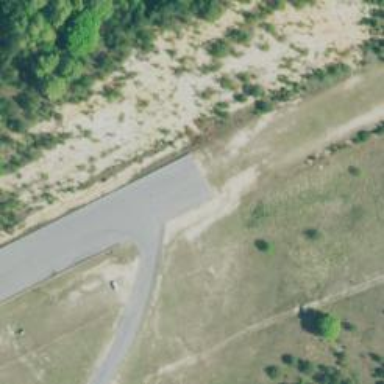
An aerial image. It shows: Raceway road.